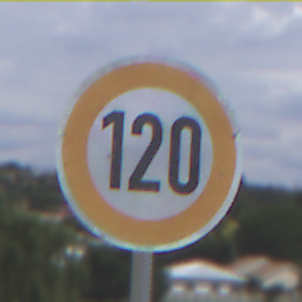
Verkehrszeichen: Geschwindigkeit120
Umgebung: Outdoor, Nature
Tageszeit: Midday
Wetter: PartlyCloudy
Licht: Natural
Jahreszeit: NotSpecified
Kontrast: HighContrast